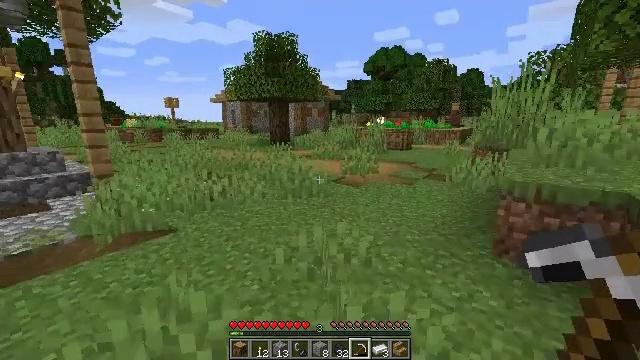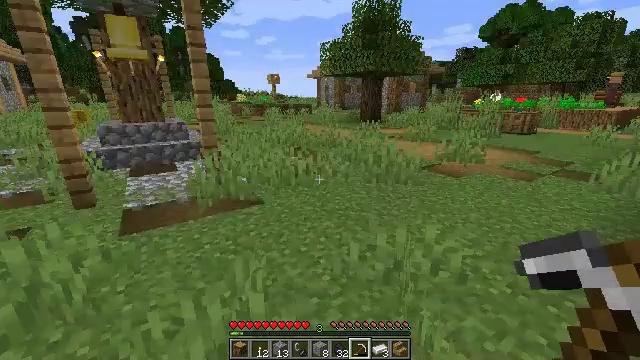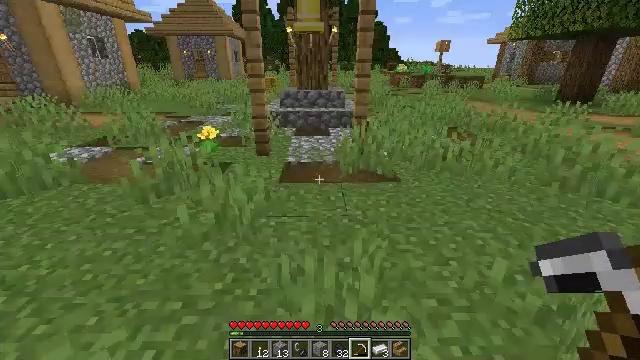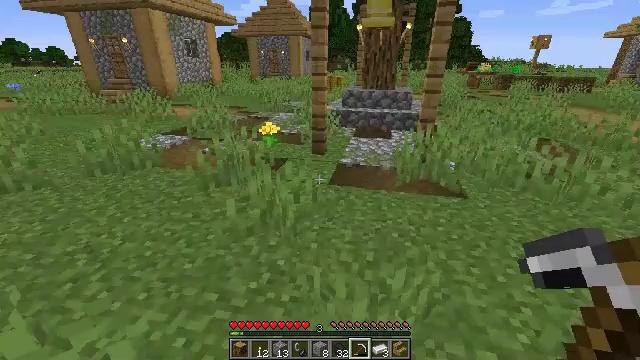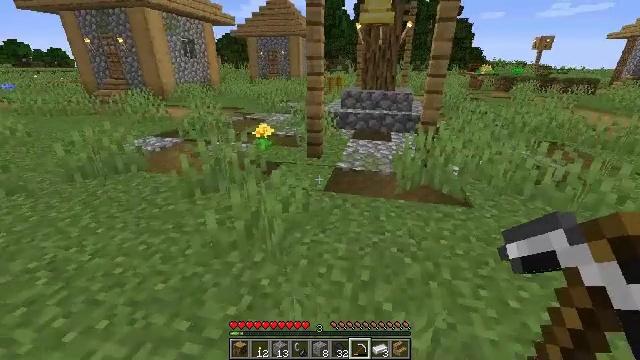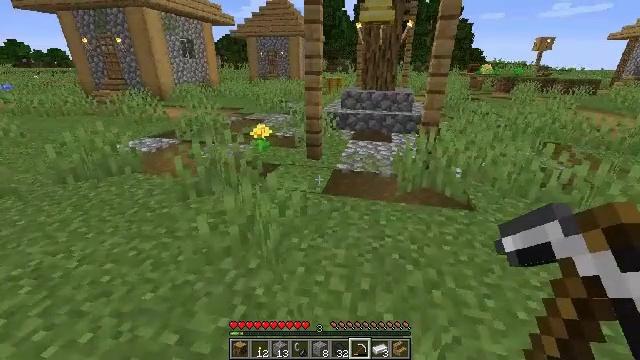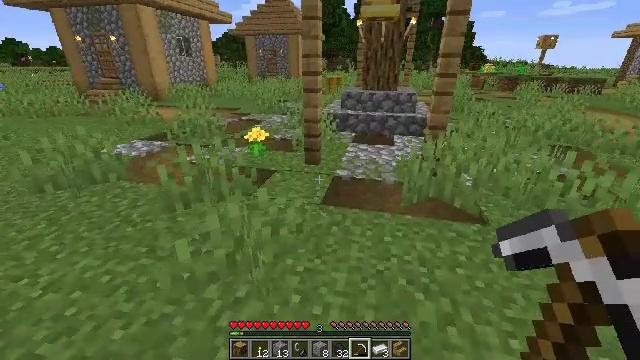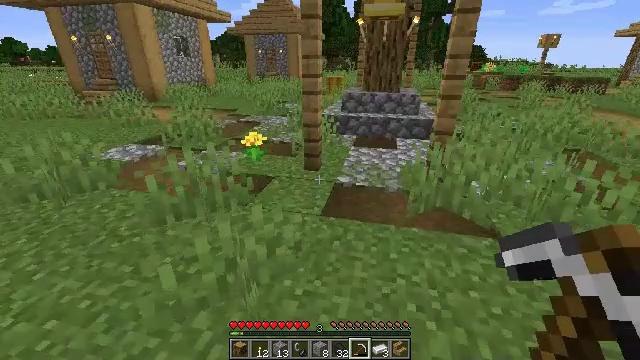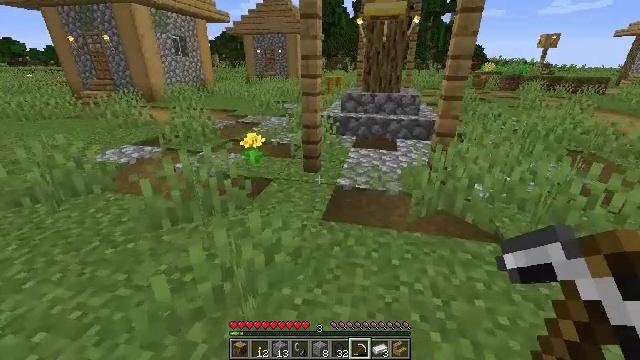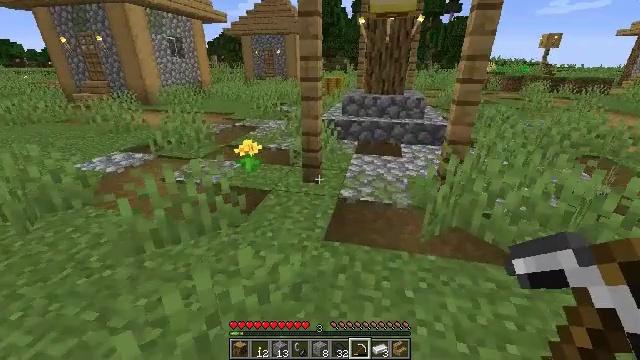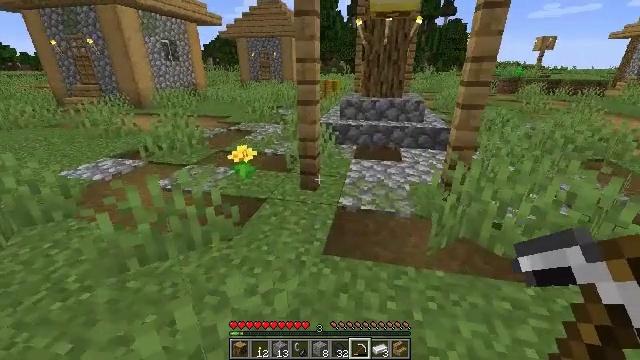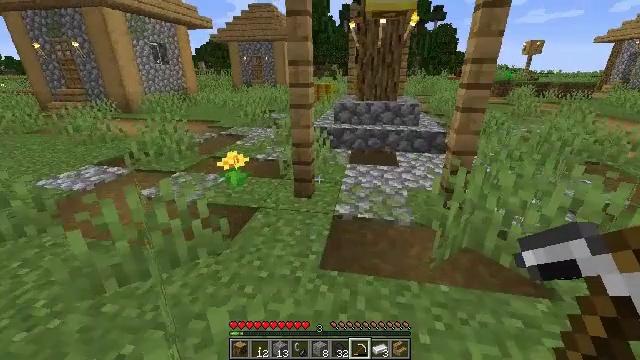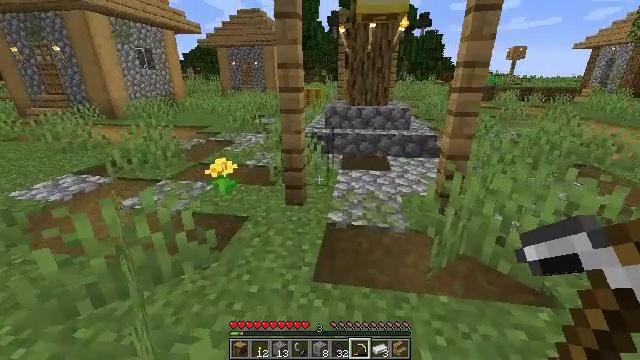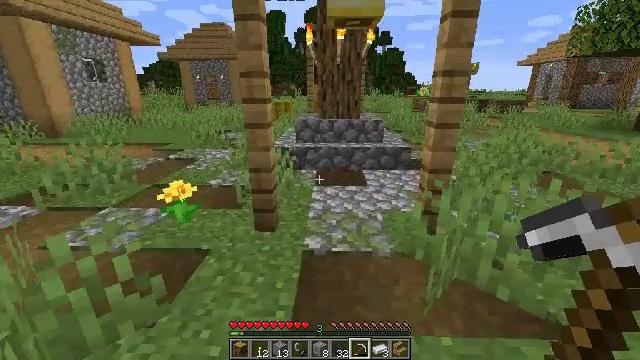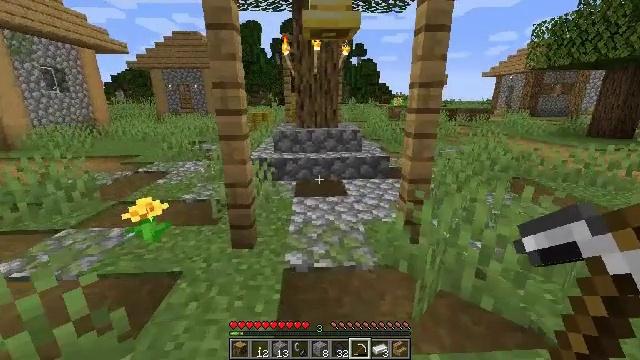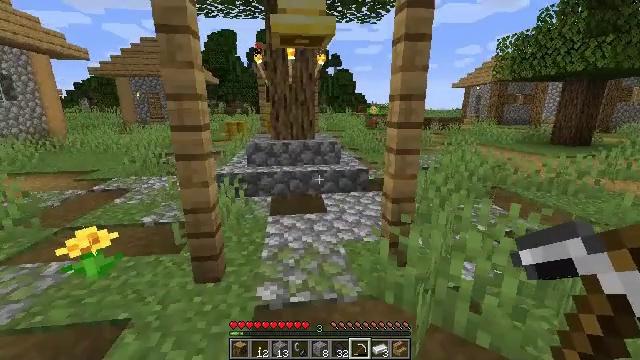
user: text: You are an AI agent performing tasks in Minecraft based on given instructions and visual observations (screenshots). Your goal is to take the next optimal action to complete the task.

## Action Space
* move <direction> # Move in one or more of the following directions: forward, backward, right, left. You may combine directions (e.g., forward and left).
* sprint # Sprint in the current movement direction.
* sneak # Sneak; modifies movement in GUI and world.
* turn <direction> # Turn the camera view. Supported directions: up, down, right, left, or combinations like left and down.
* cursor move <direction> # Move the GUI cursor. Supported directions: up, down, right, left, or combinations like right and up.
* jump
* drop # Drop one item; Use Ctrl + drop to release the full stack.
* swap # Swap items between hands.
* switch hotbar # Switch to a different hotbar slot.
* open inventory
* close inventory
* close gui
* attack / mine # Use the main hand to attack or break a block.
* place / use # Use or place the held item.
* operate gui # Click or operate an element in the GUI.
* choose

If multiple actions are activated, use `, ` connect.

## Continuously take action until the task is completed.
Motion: motion action
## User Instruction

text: Collect a hay block for crafting.
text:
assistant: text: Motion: move forward and move left, turn left and down
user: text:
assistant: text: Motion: move forward and move left, turn left and down
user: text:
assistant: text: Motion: move forward and move left, turn left
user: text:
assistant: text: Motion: move forward and move left
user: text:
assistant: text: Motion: move forward and move left
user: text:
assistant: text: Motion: move forward and move left
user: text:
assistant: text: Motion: move forward and move left
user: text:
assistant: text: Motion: move forward and move left
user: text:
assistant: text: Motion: move forward and move left
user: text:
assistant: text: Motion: move forward and move left
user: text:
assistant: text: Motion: move forward and move left, turn right
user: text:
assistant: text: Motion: move forward and move left, turn right
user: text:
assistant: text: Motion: move forward and move left, turn right and up
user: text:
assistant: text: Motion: move forward and move left, turn right and up
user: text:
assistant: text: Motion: move forward and move right, turn right and up
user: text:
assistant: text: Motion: move forward and move right
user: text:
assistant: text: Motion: move right
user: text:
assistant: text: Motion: move right
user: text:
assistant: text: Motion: move right
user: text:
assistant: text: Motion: move right
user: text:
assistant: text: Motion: move right
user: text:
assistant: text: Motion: move right
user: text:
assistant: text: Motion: move right
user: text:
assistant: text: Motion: move right
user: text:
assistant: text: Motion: move right
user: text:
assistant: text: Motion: move forward and move right
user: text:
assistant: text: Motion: move forward and move right
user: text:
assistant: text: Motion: move forward and move right
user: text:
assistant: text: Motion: move forward and move right
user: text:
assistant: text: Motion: move forward and move right